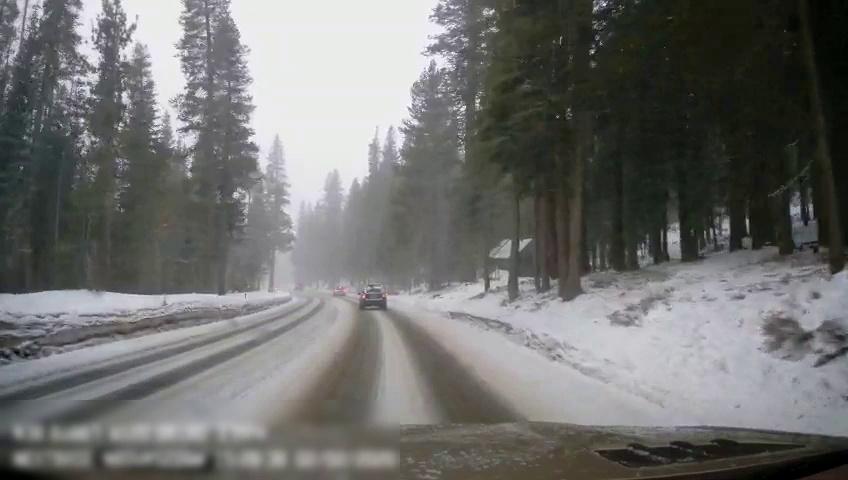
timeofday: Day
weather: Snowy
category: Drivable Space
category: Vehicles | Truck
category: Vehicles | Car
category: Vehicles | SUV